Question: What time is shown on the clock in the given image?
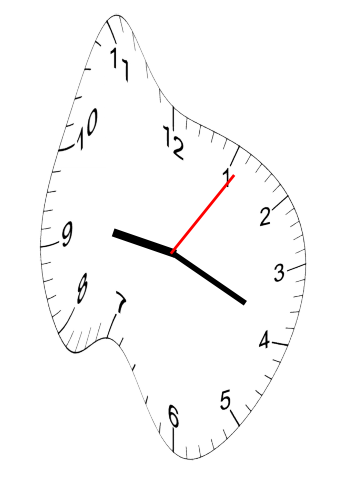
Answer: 09:19:06